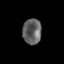
Tissue: lung
Cell type: Endothelial cells
Senescence score: 0.2032
Nuclear area (px): 466
Mean DAPI intensity: 97.916